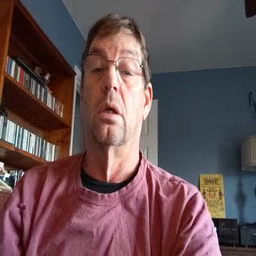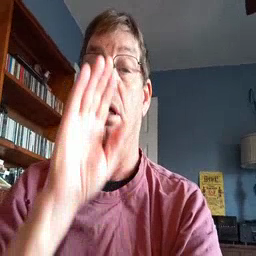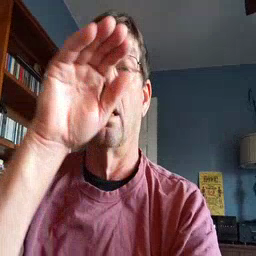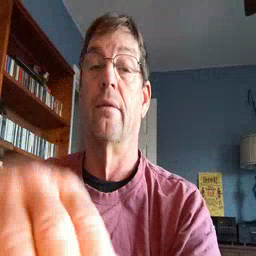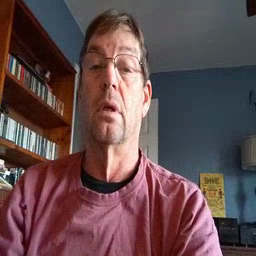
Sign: elephant